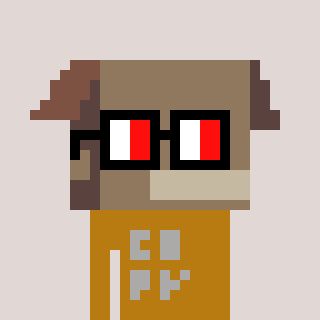
a pixel art character with square glasses with black frames and red eyes, a box-shaped head and a gold-colored body on a warm background